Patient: sex F, age 54
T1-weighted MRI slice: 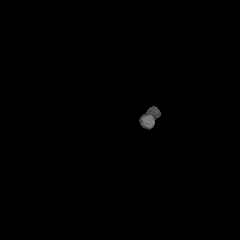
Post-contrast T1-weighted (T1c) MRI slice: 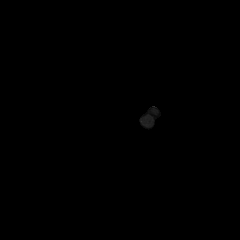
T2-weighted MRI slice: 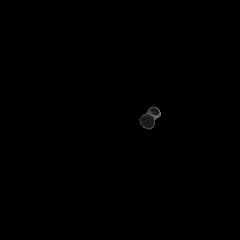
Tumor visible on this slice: no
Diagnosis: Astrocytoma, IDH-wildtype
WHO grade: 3